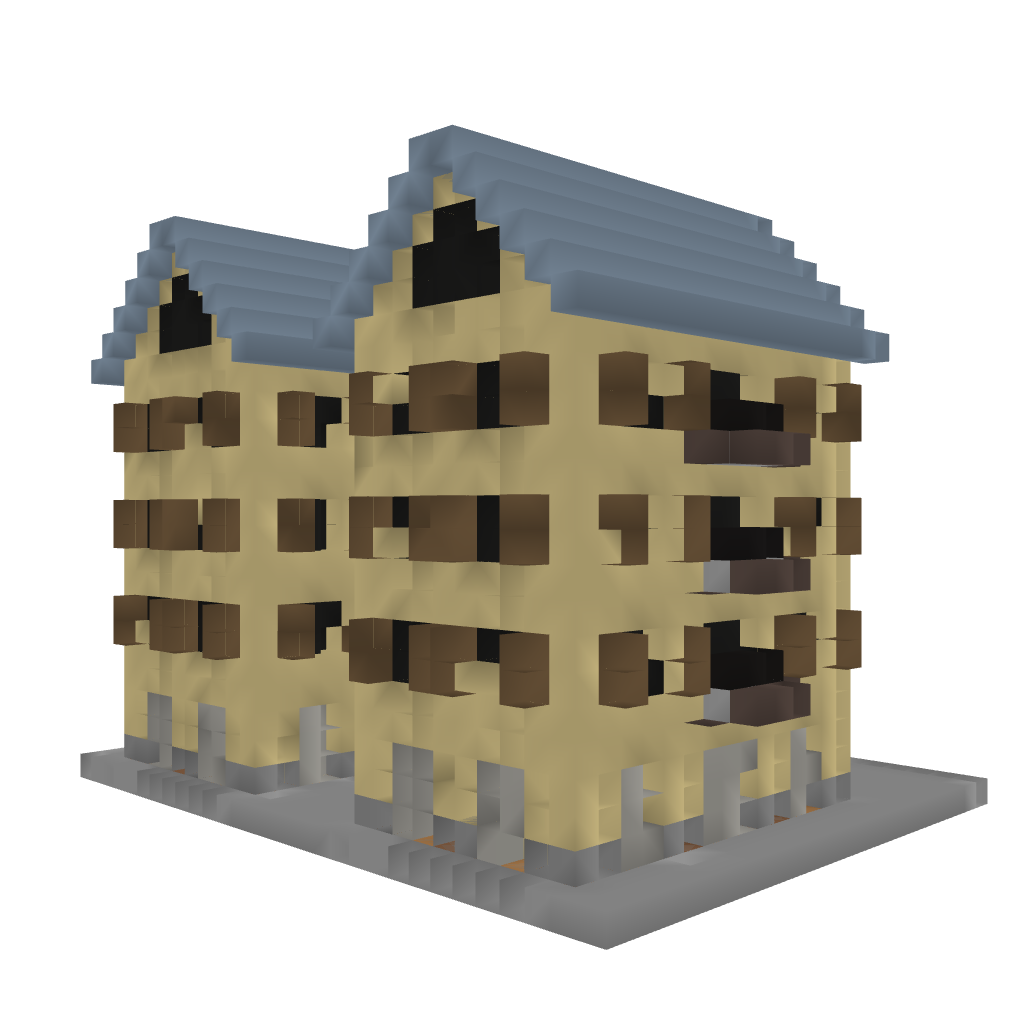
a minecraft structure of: House #5